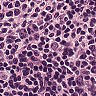
Metastatic tissue present: yes